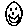
Label: smiley face